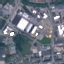
Land use / land cover: Industrial